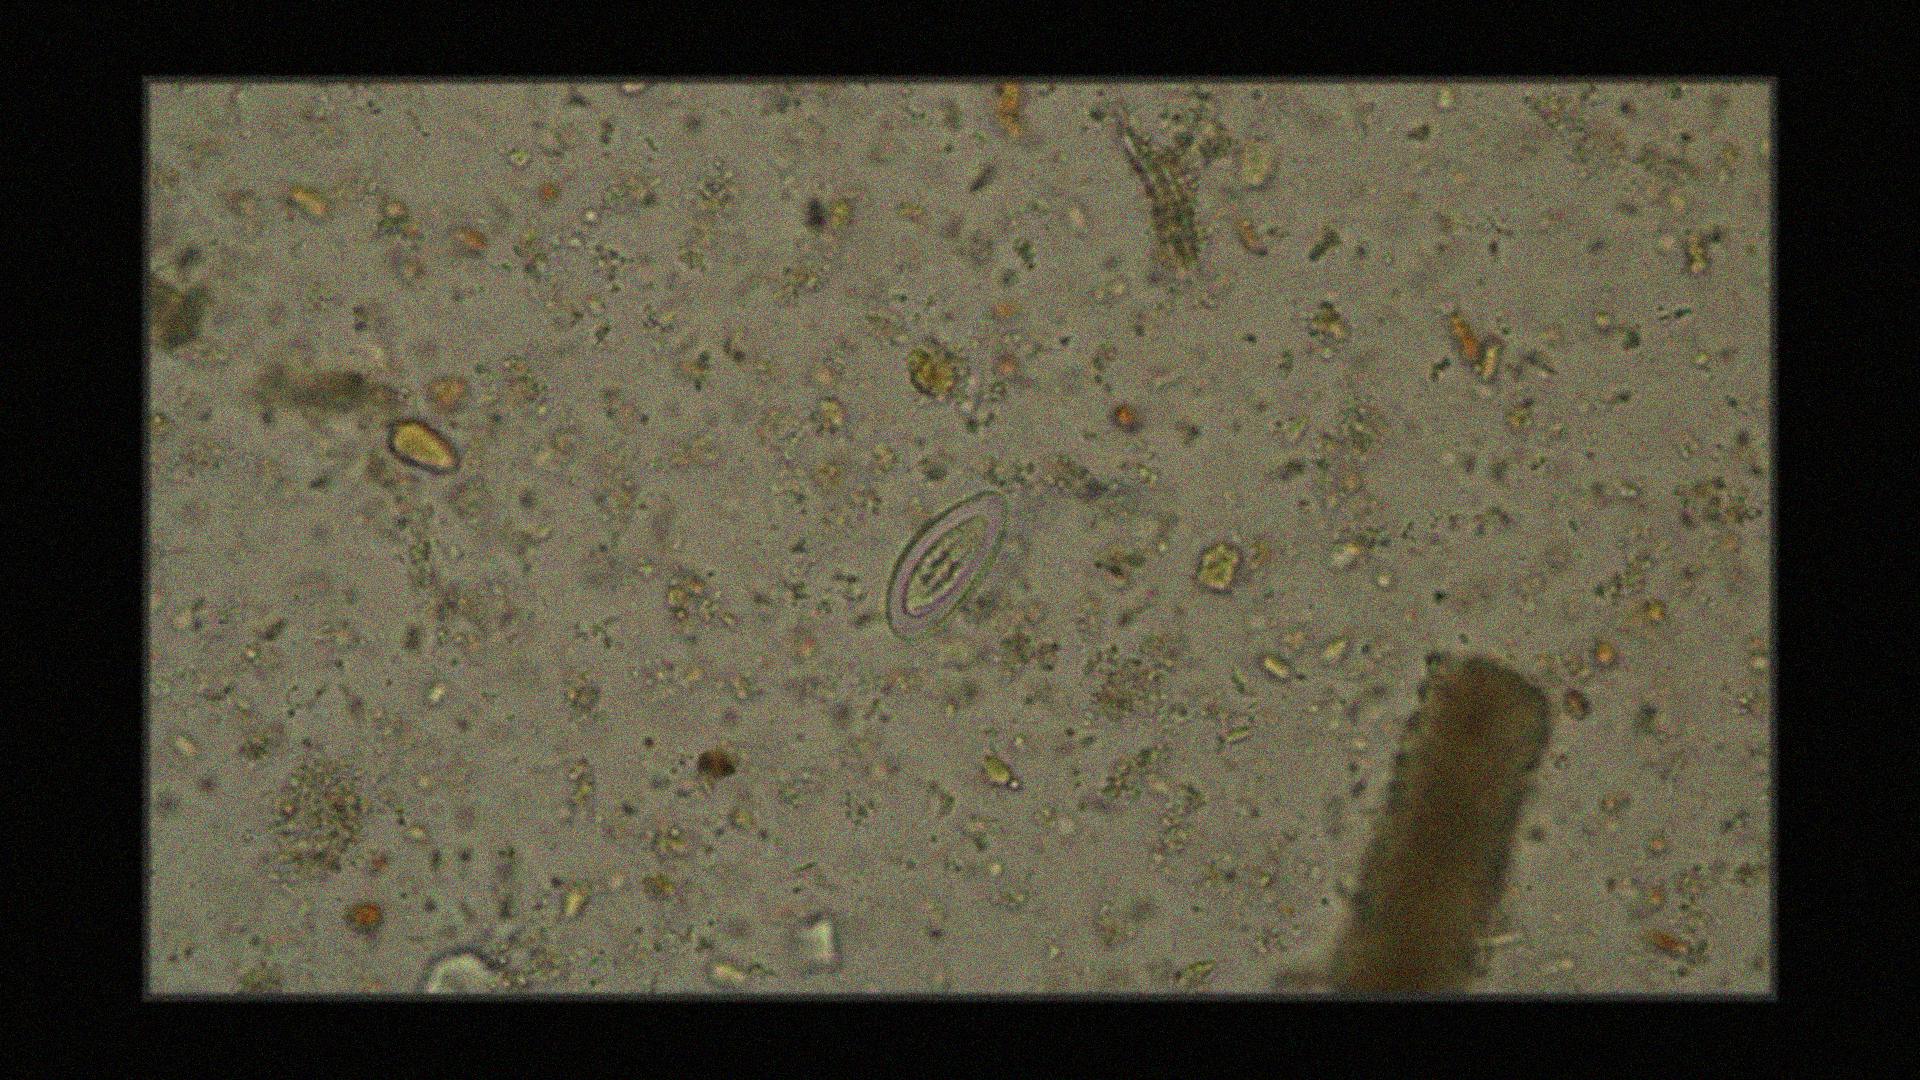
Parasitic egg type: Enterobius vermicularis